Question: I have scenario as depicted in the below diagram

Here main thread ismy java application.it opens one WM thread for execution.
WM handling task execution.he needs to call number of task for execution.
Suppose it contains task T1,T2,T3
T3 is dependent on T2 and T2 is dependent on T1.
WM first call RM to perform task execution of T1. T1 can give response in paging or be after completion of T1.
By question is how can I wait for T1 to complete and then start T2's execution.and how can I notify to WM when T1 partially complete sends data in paging.
This is the simple scenario but in case of T1,T2,T3,T4. T3 is dependent on T1 and T2.
Code :
'''
public class TestAsync implements TaskCallBack {
public static ExecutorService exService = Executors.newFixedThreadPool(5);
public static void main(String args[]) throws InterruptedException, ExecutionException{
Task t1 = new Task();
t1.doTask(new TestAsync());
}
public static ExecutorService getPool(){
return exService;
}
@Override
public void taskCompleted(String obj) {
System.out.println(obj);
}
}
class Task {
public void doTask(TaskCallBack tcb) throws InterruptedException, ExecutionException{
FutureTask<String> ft = new FutureTask<>(new Task1());
TestAsync.getPool().execute(ft);
tcb.taskCompleted(ft.get());
}
}
class Task1 implements Callable<String>{
@Override
public String call() throws Exception {
System.out.println(Thread.currentThread().getName());
return "done";
}
interface TaskCallBack{
public void TaskCompleted(String obj);
}
}
'''
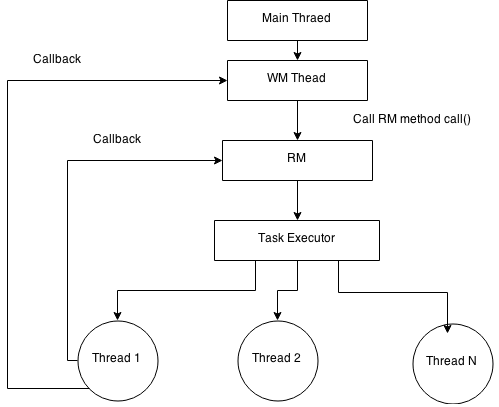
Answer: This is pretty interesting topic. I faced similar problem developing highly parallel network packet processing solution. I'll share my findings, but before that I should say it is always a bad idea to use some kind of ad-hoc solution for any parallel system.
Debugging, optimisation and further development might become a nightmare without proper architecture support. Let's say we have three dependent tasks:

will be to to introduce 'composite or compound task' abstraction, in order to let dependent tasks be executed in a proper order and get rid of delays, waiting/blocking, complex task management, etc.

I will use simplified code in order to illustrate this approach:
'''
/**
* Defines a high-level task contract.
* Let's pretend it is enough to have it this simple.
*/
interface Task extends Runnable {
}
/**
* Defines a simple way to group dependent tasks.
*
* Please note, this is the simplest way to make sure dependent tasks will be
* executed in a specified order without any additional overhead.
*/
class CompoundTasks implements Task {
private List<Task> tasks = ...;
public void add(Task task) {
tasks.add(task);
}
@Override
public void run() {
for(Task t : tasks) {
t.run();
}
}
}
'''
will be to let tasks have explicit dependencies and make executors aware of that. Basically, the rule is quite simple - if task has unresolved dependencies it should be postponed. This approach can be easily implemented and works pretty fine.

Please note, second solution will introduce a tiny performance penalty due to the fact some resources will be needed to verify tasks, manage queue, etc.
Let's evolve our task-based approach:
'''
/**
* Defines yet another abstraction to make dependencies
* visible and properly tracked.
*
*/
abstract class DependentTask implements Task {
private List<DependentTask> dependencies = ...;
public void addDependency(DependentTask task) {
dependencies.add(task);
}
/**
* Verifies task can be processed.
*/
public boolean hasDependenciesResolved() {
boolean result = true;
for(DependentTask t : dependencies) {
if(!t.hasDependenciesResolved()) {
result = false;
break;
}
}
return result;
}
@Override
public abstract void run();
}
/**
* Implements a very basic queue aware of task dependencies.
*
* Basically, the idea is just to avoid any blocking state. If task can't
* be processed (because of unresolved dependencies) it should be
* postponed and verified later.
*/
class TaskQueue<T extends DependentTask> implements Runnable {
private Queue<T> queue = ...;
@Override
public void run() {
while(true) {
if(!queue.isEmpty()) {
T task = queue.poll();
// Verify all dependencies have been resolved.
if(task.hasDependenciesResolved()) {
task.run(); // process task if there is no unresolved
// dependencies
}else{
queue.add(task); // return task to the queue
}
}else{
// sleep for some reasonable amount of time
}
}
}
}
'''
Both approaches are easily traceable, so you always will be able to understand what is going on.